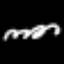
Label: squiggle